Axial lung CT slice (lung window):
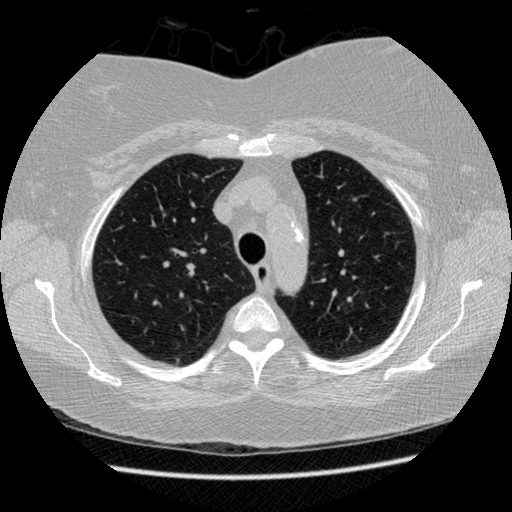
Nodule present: no